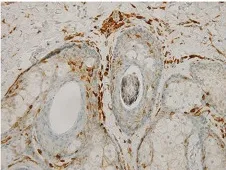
1 year after ruxolitinib treatment began immunohistochemical stains for CD4. X200).
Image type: pathology (immunostaining)